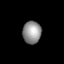
Tissue: lung
Cell type: Epithelial cells
Senescence score: 0.1903
Nuclear area (px): 411
Mean DAPI intensity: 143.786